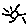
Label: sun